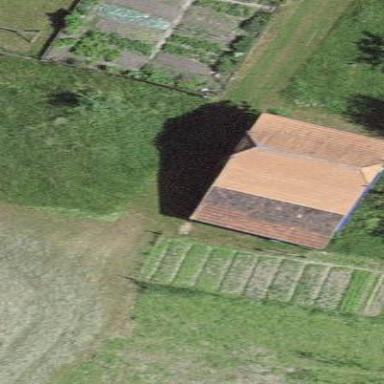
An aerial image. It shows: Barn.